Interaction volume radius: 5 \u00c5
Interaction volume height: 20 \u00c5
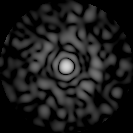
Disorder parameter: 0.8723